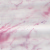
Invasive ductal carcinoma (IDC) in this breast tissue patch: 0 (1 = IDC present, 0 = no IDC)